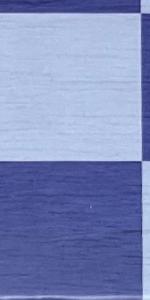
Label: Empty